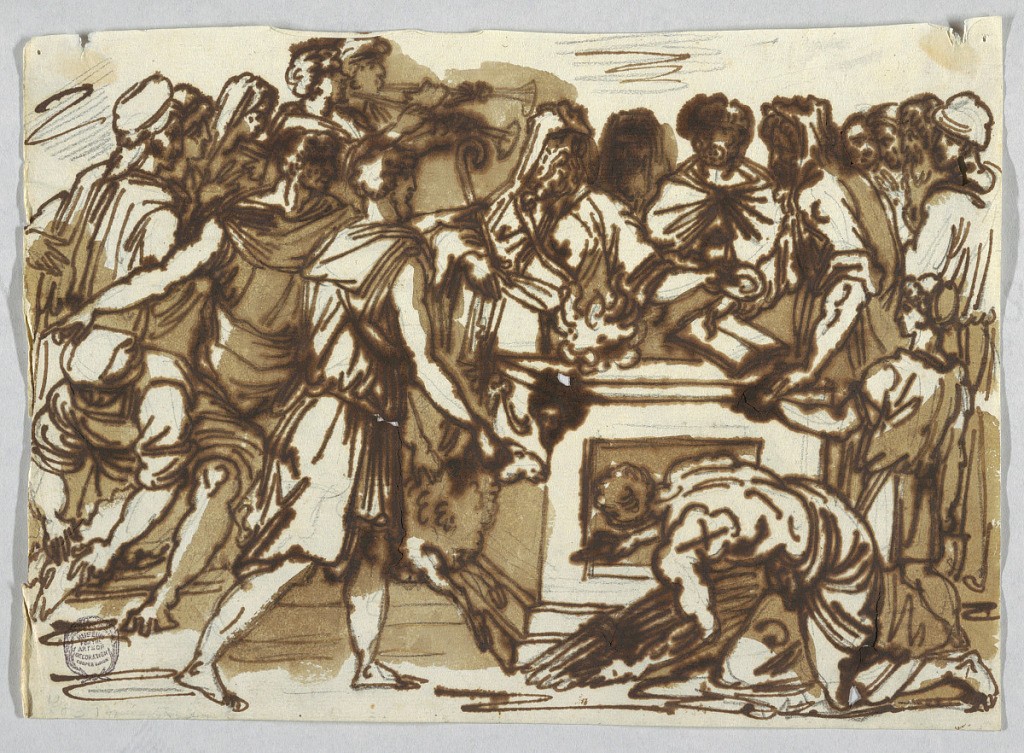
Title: Heathen Sacrifice, after Perino del Vaga
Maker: Felice Giani, Italian, 1758–1823
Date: ca. 1820
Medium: Pen and brown ink, brush and sepia wash on off white laid paper
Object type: Drawing
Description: A group of figures gather around an alter with books, trumpets and firewood.